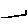
Label: line